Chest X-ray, PA view. Patient: 26 years old, sex M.
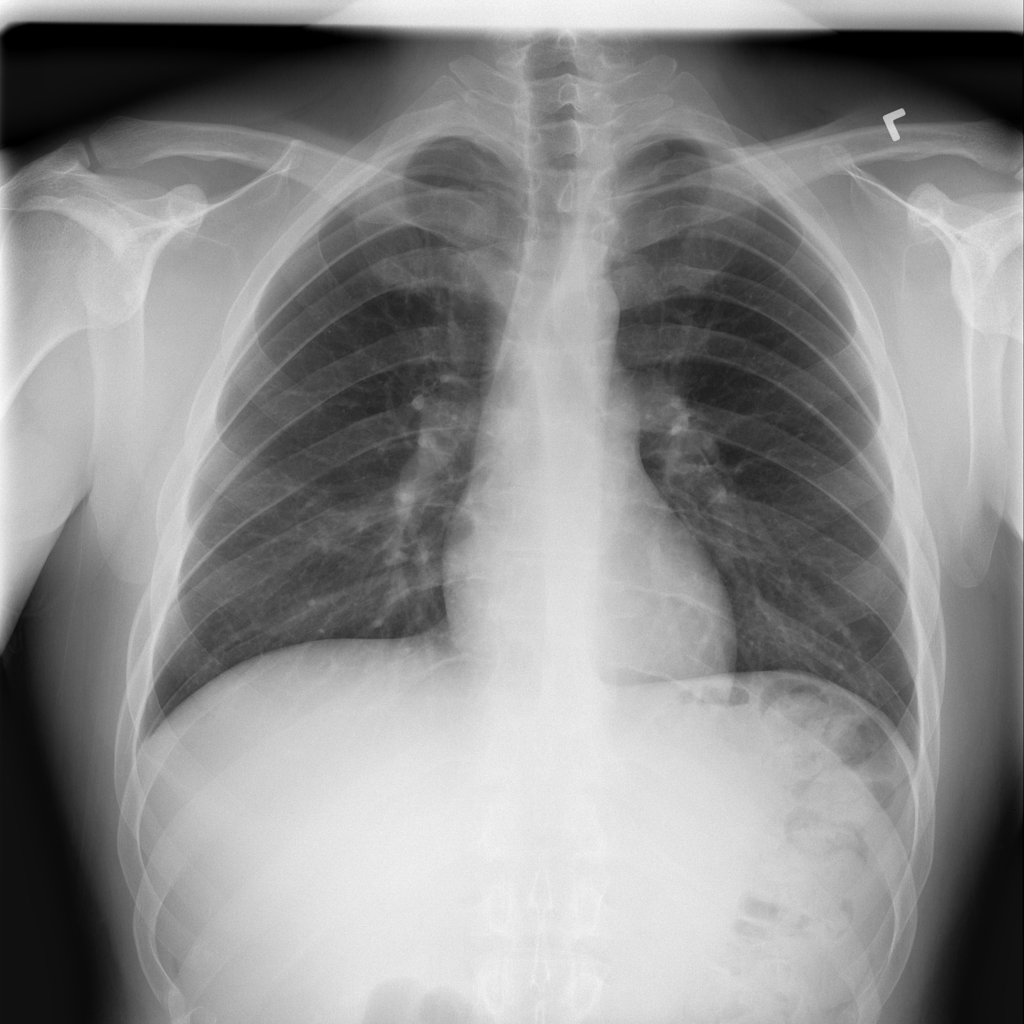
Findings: No Finding